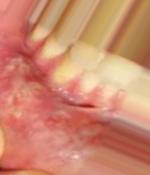
Condition: Mouth Ulcer